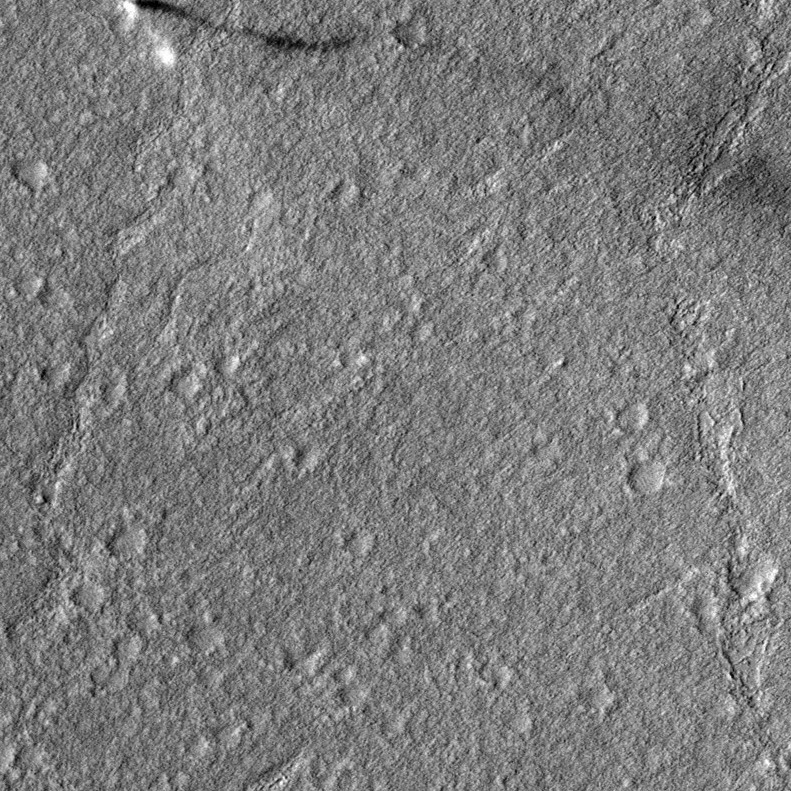
Label: dustdevil